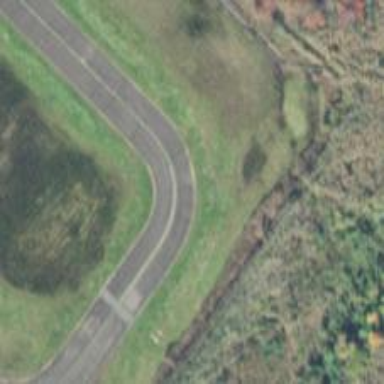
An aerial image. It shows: Asphalt taxiway at the airport.